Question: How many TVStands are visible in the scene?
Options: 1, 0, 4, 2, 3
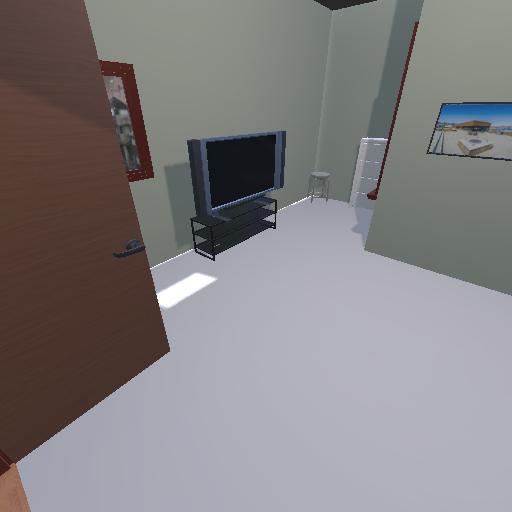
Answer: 1